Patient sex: M
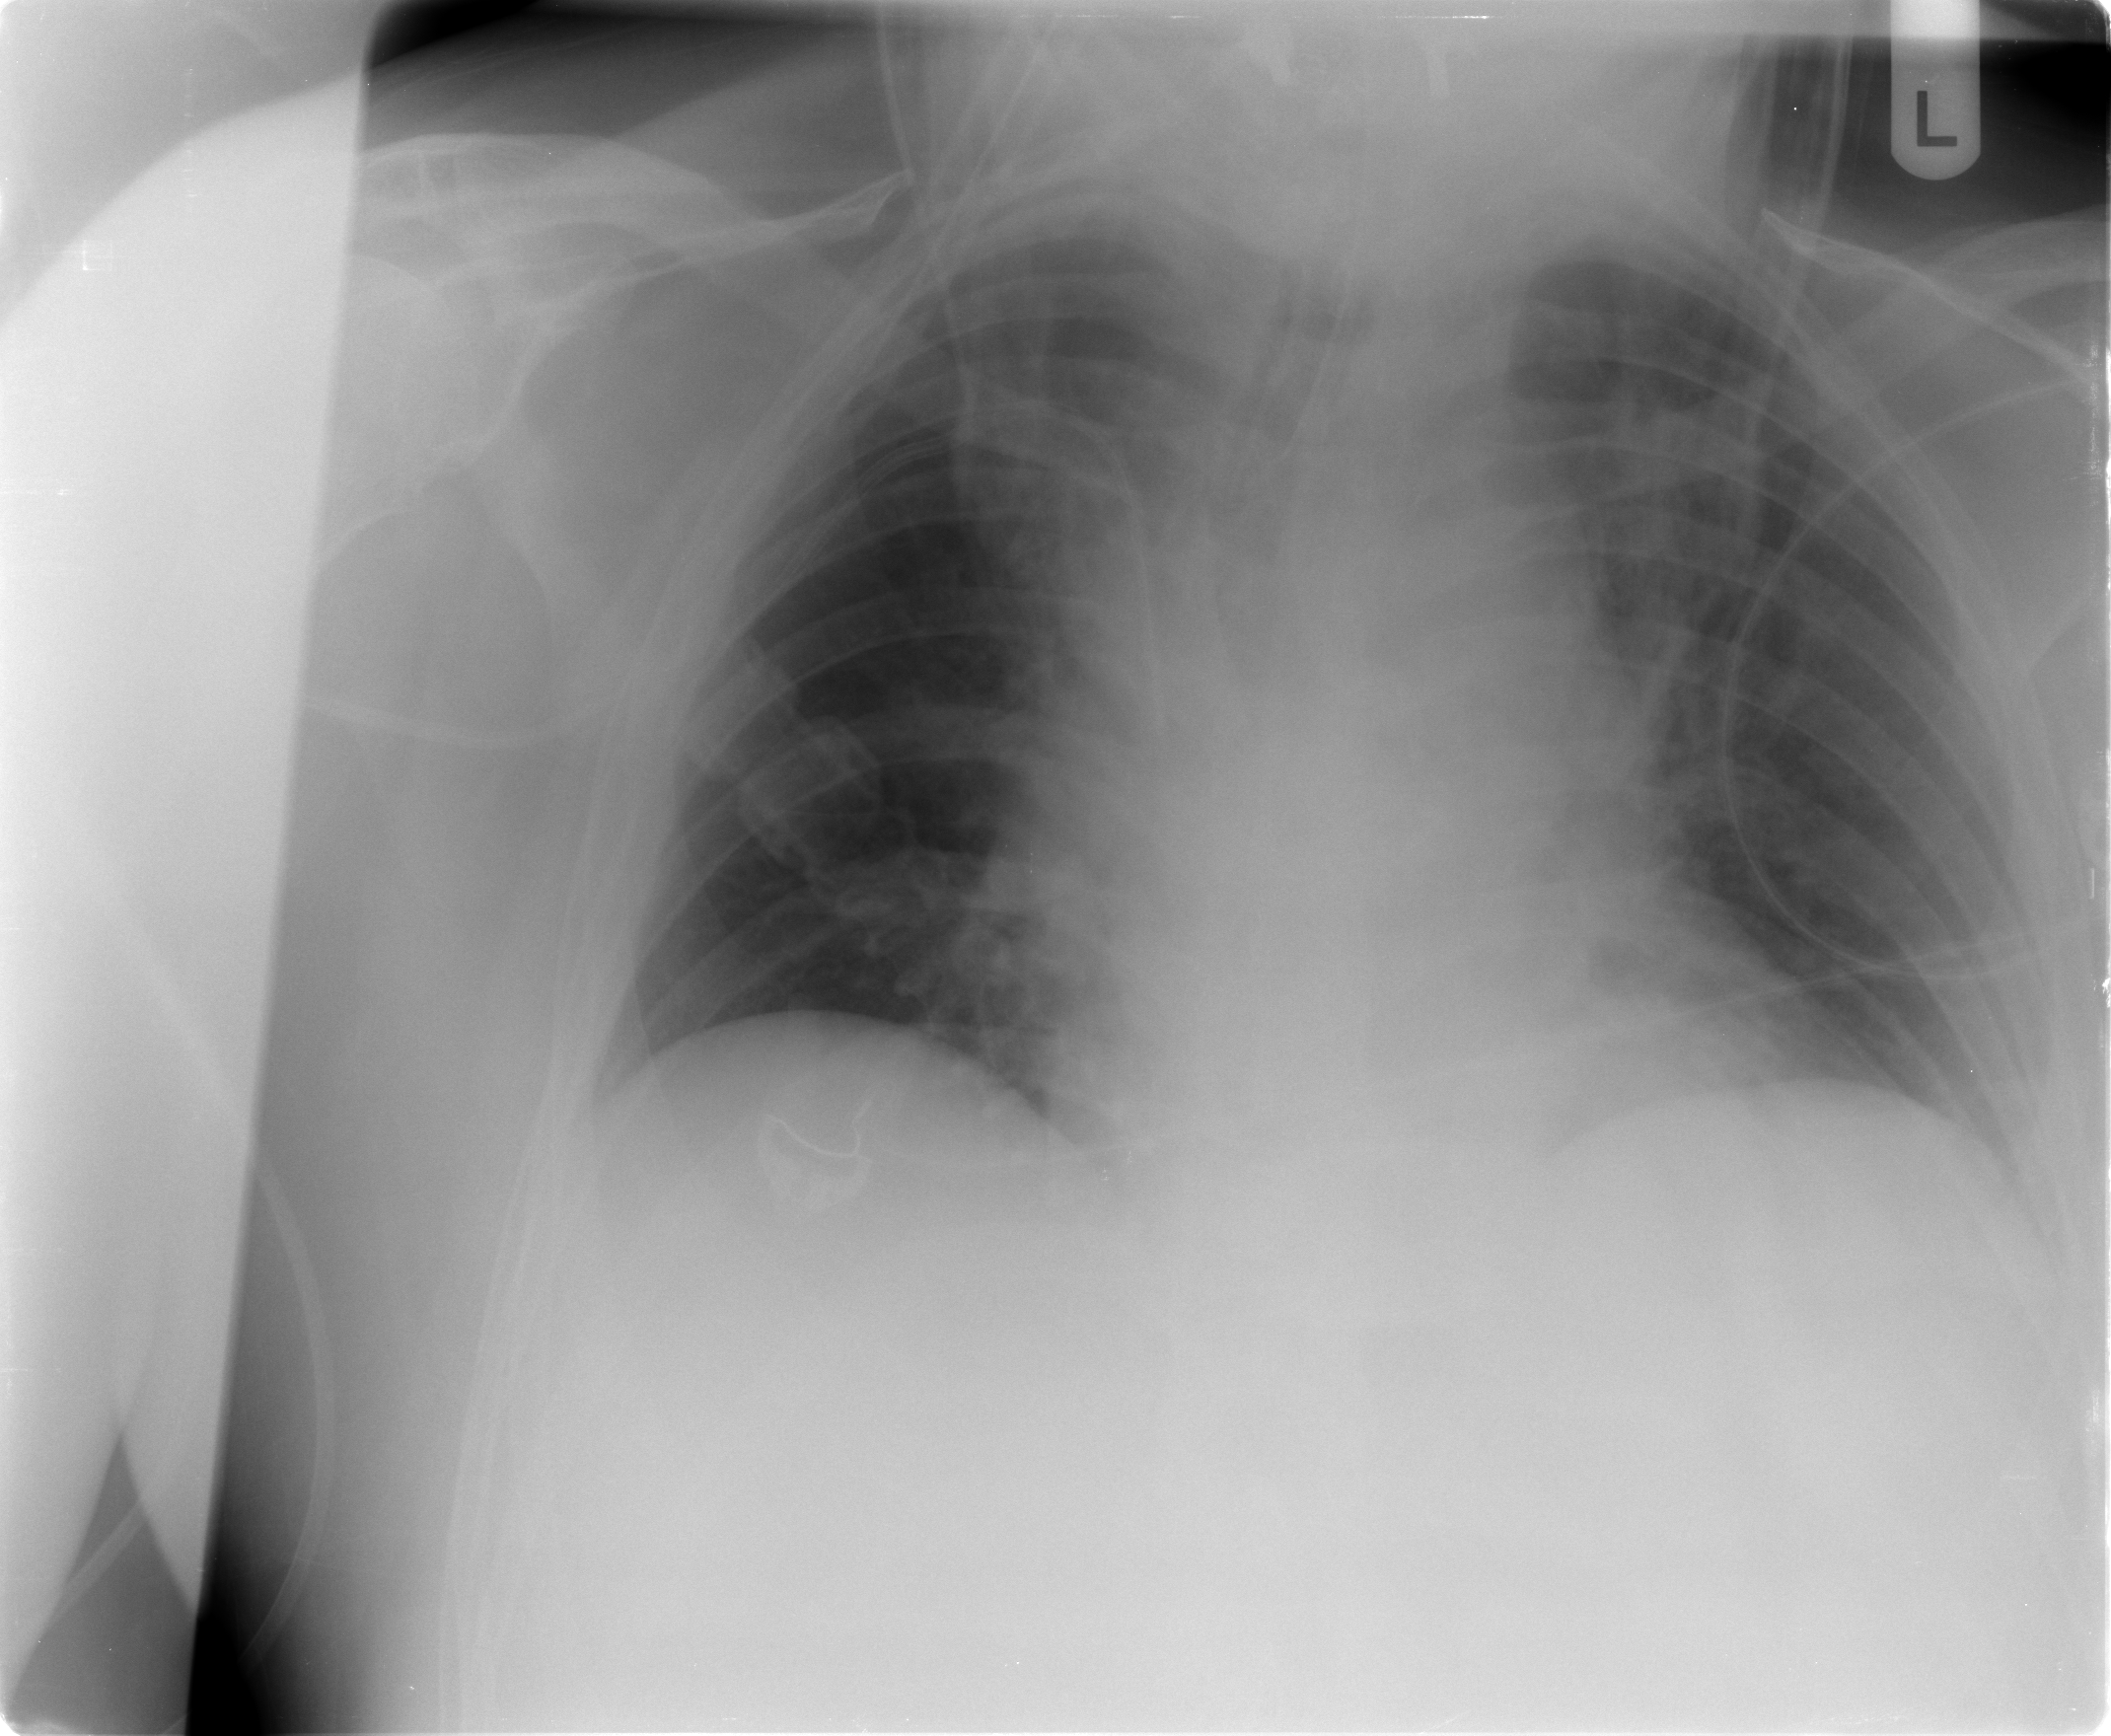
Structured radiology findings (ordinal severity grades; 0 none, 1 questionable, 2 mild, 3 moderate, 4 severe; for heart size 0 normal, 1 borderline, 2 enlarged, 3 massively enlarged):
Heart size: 0
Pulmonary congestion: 1
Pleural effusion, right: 0
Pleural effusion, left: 0
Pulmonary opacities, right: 0
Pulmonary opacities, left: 0
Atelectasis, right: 0
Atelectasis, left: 0